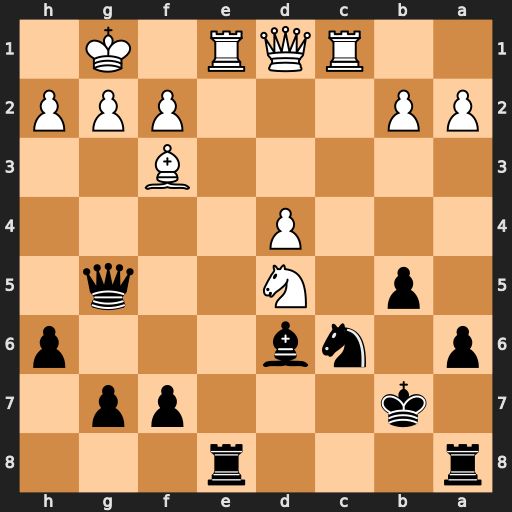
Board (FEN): r3r3/1k3pp1/p1nb3p/1p1N2q1/3P4/5B2/PP3PPP/2RQR1K1
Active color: b
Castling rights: -
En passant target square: -
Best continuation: Rxe1+ Qxe1 Nxd4 Be4 Ne2+ Kf1 Qxc1